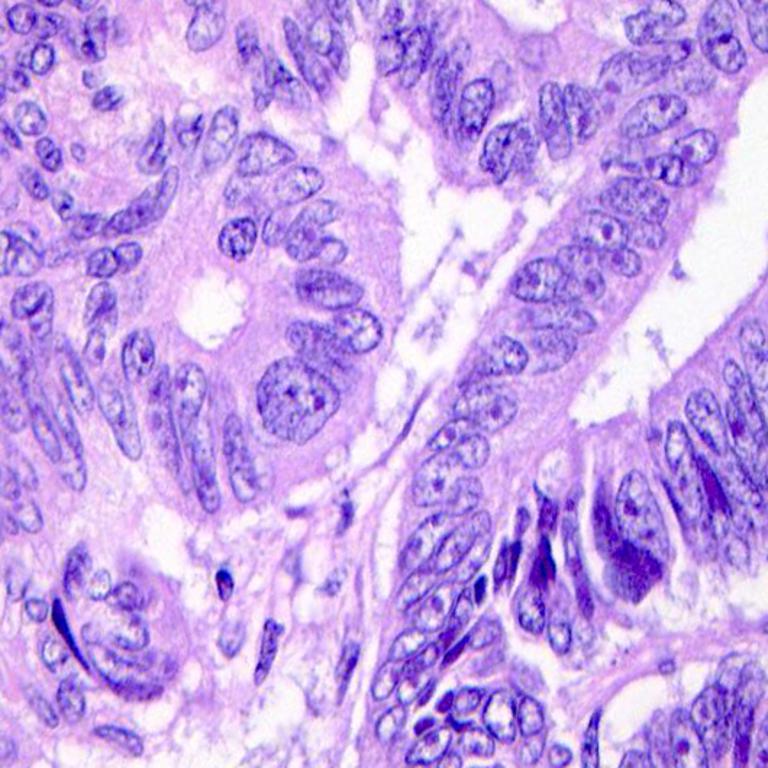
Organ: colon
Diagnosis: adenocarcinomas